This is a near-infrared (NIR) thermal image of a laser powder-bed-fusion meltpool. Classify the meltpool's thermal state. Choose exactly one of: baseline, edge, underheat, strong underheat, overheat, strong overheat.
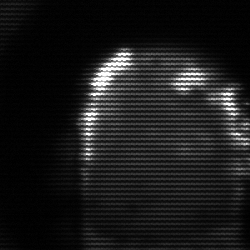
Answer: baseline